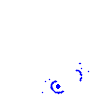
Particle: kaon